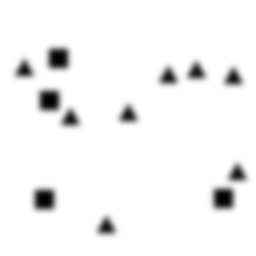
Squares: 4
Triangles: 8
Stars: 0
Total shapes: 12